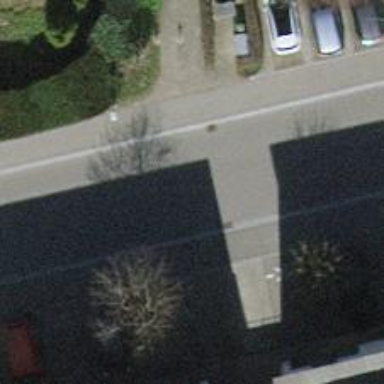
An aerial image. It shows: Residential road with asphalt surface. There are sidewalks on both sides of the road.